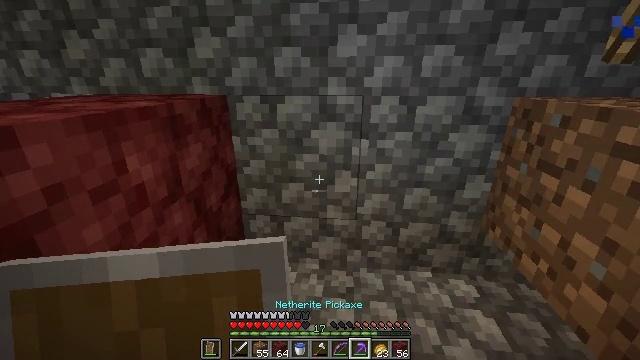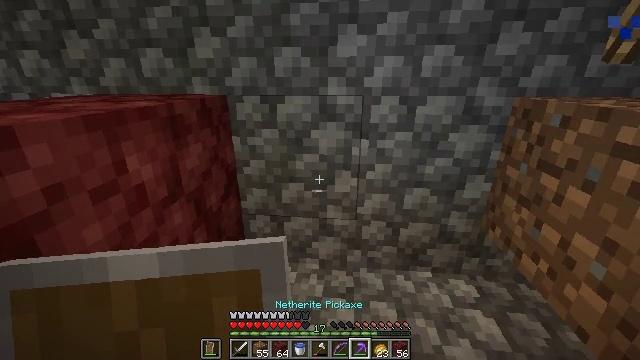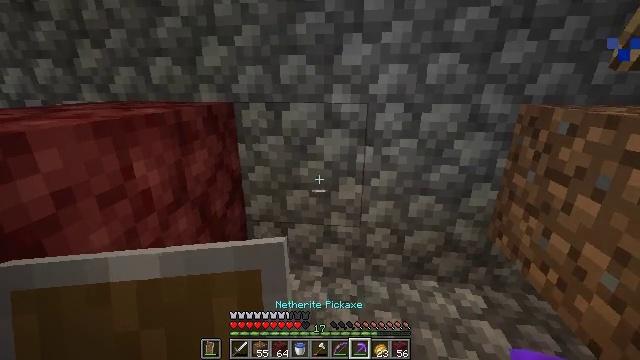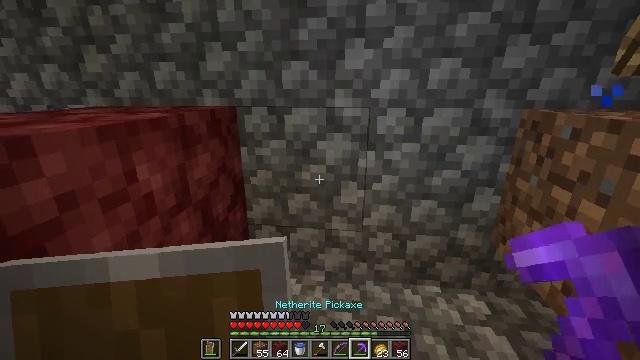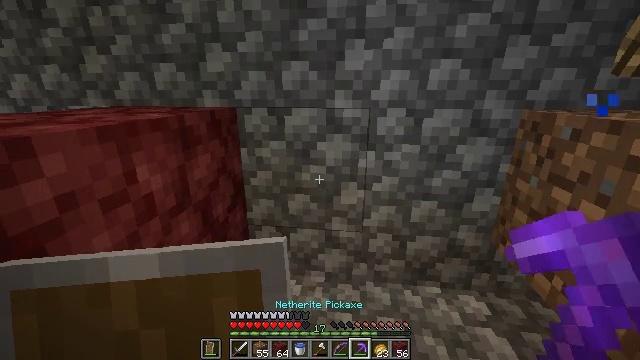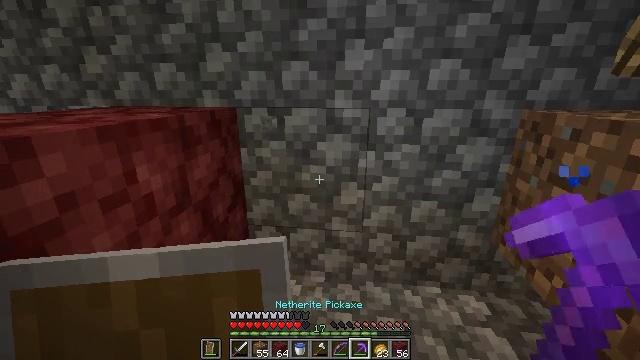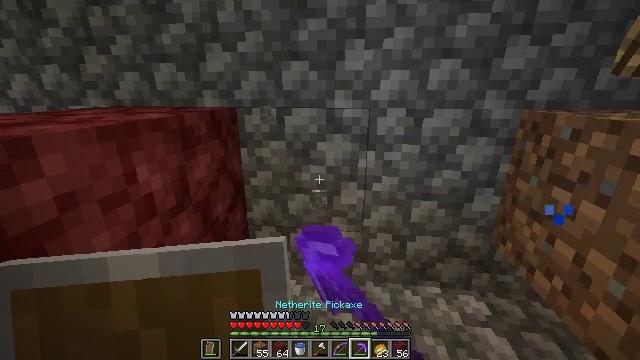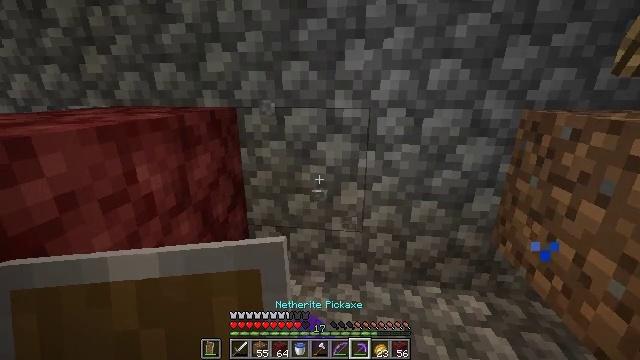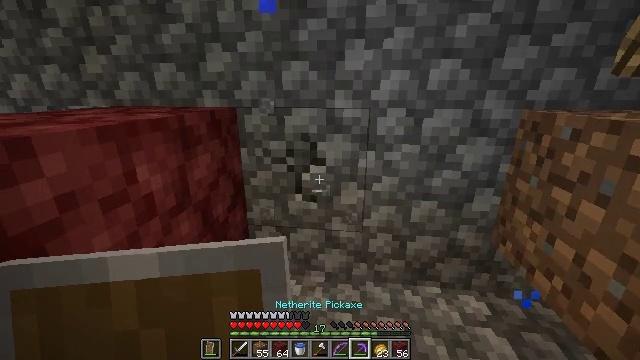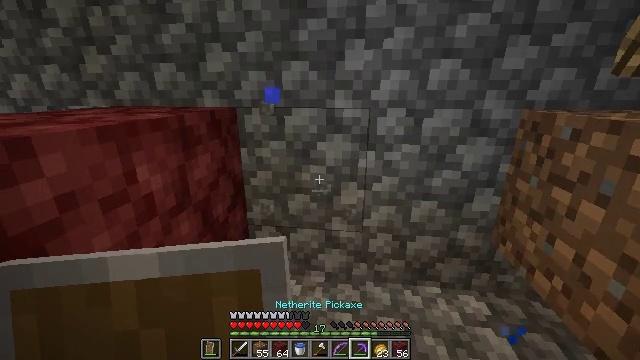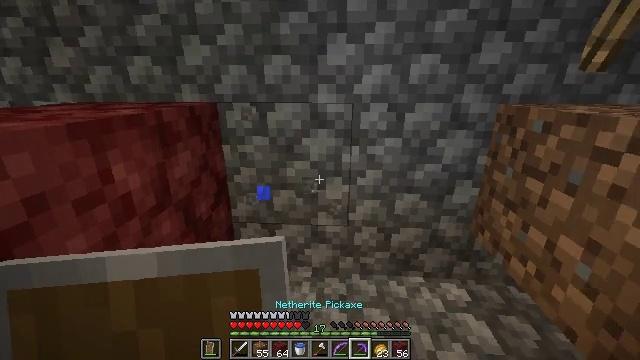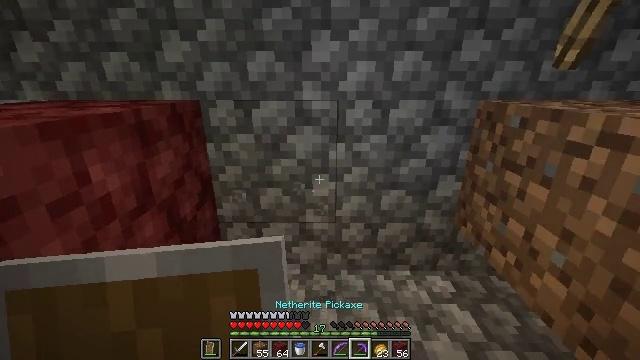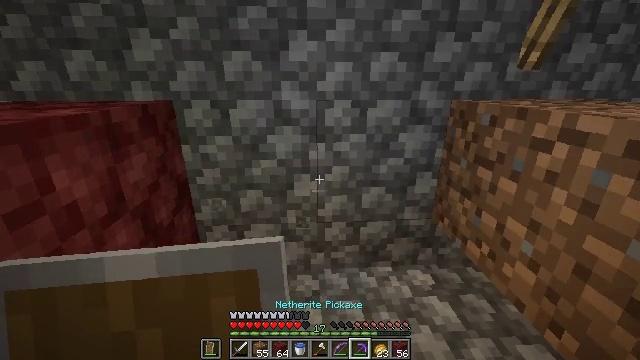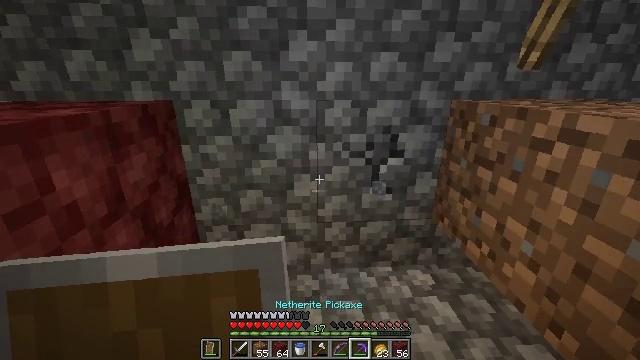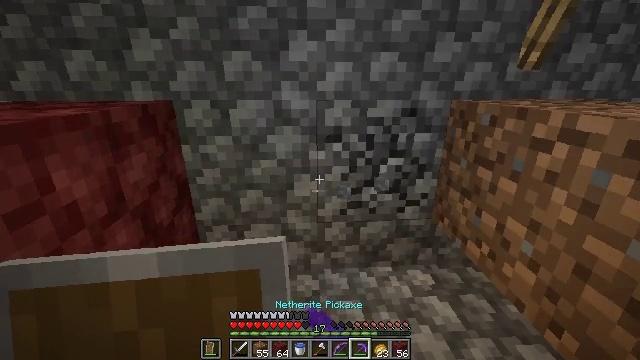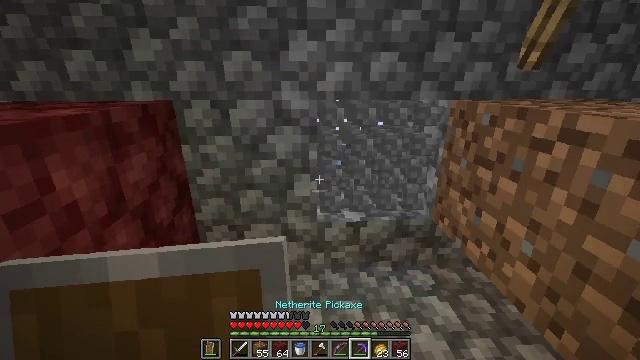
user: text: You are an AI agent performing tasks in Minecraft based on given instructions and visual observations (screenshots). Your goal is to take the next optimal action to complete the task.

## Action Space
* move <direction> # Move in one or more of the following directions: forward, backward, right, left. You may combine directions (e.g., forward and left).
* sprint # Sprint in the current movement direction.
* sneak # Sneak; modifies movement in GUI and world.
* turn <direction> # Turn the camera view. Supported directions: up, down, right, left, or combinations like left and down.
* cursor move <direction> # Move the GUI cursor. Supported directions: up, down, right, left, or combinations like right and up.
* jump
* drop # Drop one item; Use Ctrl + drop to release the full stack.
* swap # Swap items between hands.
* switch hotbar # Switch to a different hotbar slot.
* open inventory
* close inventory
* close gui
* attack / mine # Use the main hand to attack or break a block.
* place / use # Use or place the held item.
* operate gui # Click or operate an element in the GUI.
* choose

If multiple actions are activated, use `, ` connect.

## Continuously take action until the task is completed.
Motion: motion action
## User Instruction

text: Break the cobblestone to create a path.
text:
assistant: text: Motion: no_op
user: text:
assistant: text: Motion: turn left and up
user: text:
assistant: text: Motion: no_op
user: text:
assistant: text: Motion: no_op
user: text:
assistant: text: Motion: attack / mine
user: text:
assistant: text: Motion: attack / mine
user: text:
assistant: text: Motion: attack / mine
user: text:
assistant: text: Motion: attack / mine
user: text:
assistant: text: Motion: no_op
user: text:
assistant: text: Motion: turn right and down
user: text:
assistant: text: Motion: turn right
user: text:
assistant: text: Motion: turn right
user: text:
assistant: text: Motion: attack / mine
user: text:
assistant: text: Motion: attack / mine
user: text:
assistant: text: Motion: attack / mine
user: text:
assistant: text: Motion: attack / mine
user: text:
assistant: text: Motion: attack / mine
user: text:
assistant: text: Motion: attack / mine
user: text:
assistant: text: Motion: attack / mine
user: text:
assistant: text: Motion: turn left and down, attack / mine
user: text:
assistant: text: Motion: turn left, attack / mine
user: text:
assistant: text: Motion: attack / mine
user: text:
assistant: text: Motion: attack / mine
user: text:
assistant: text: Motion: attack / mine
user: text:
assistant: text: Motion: attack / mine
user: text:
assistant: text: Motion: attack / mine
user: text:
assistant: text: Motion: attack / mine
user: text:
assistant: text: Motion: attack / mine
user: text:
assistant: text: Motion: attack / mine
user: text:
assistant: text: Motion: turn down, attack / mine